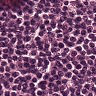
Metastatic tissue present: no